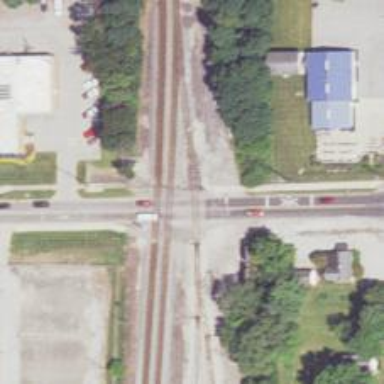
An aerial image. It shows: Railway crossing.